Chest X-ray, AP view. Patient: 72 years old, sex F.
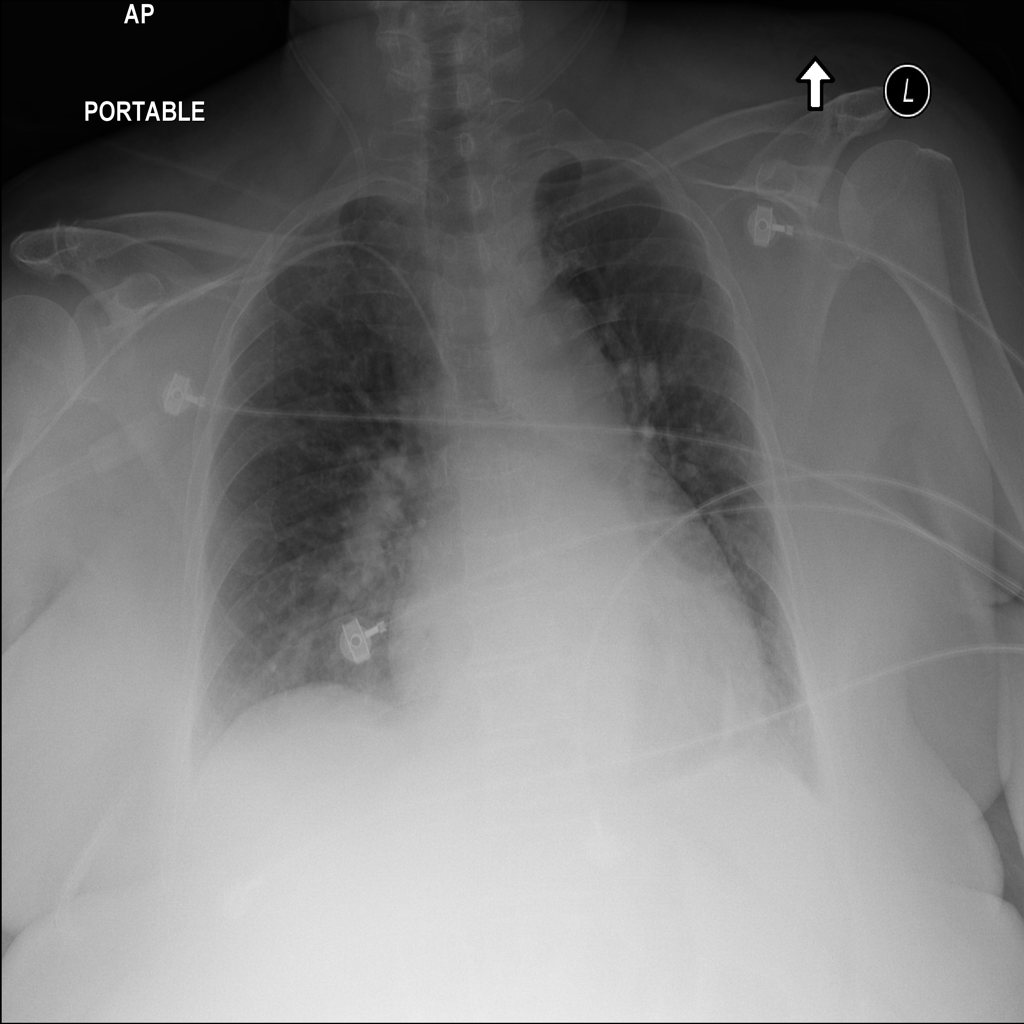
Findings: Atelectasis, Effusion